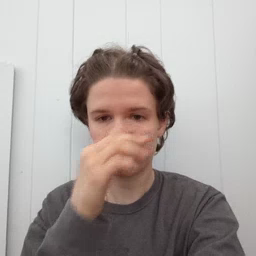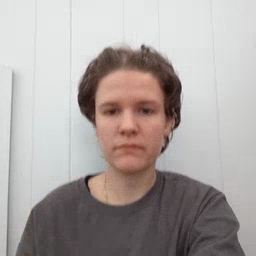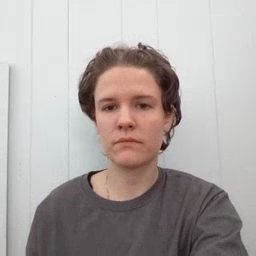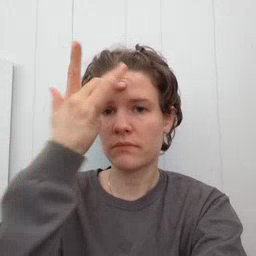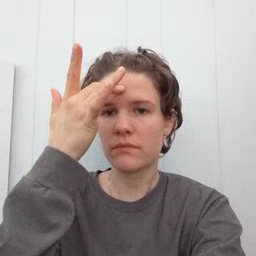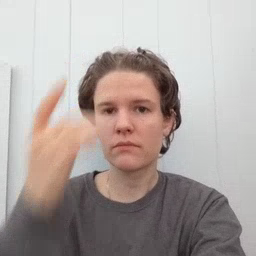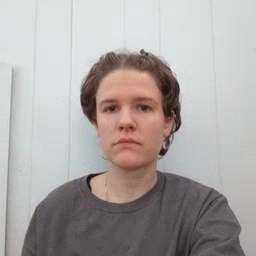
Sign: sick